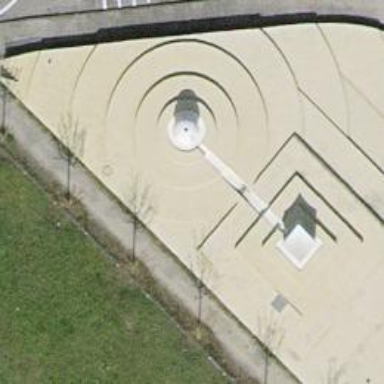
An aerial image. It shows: Fountain.